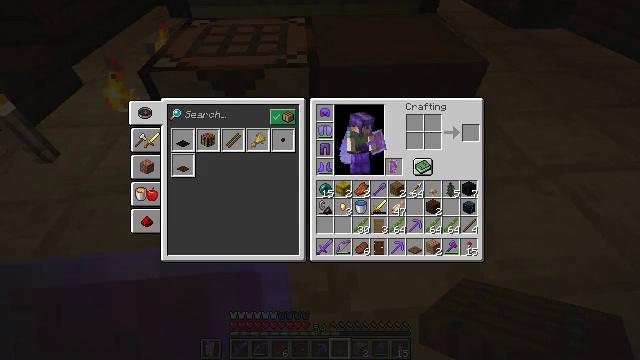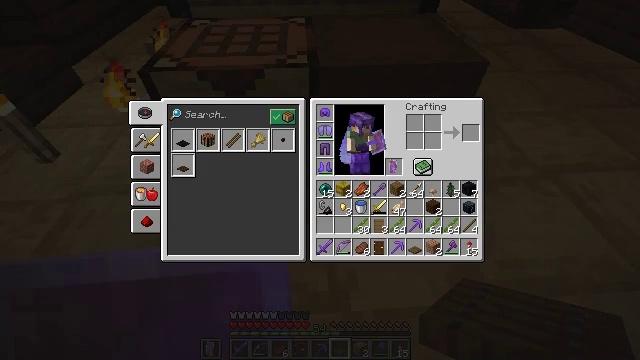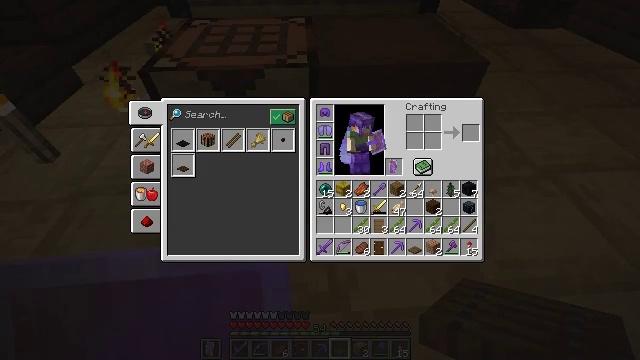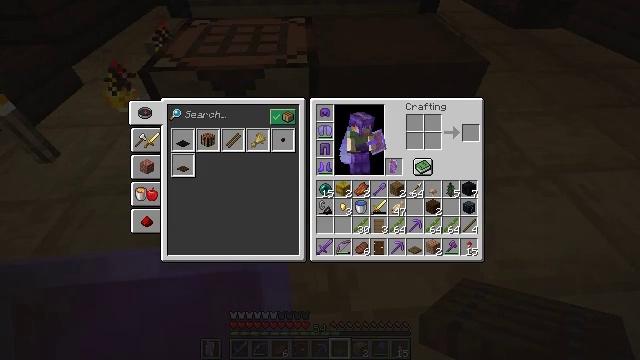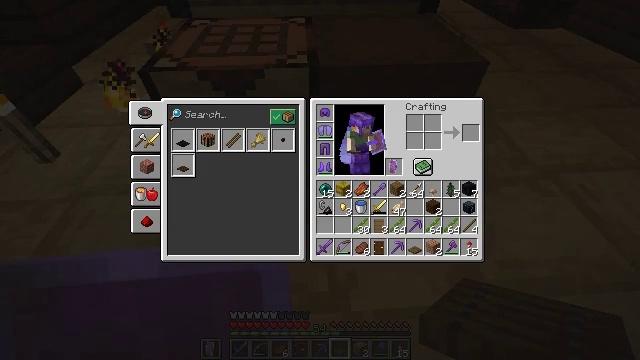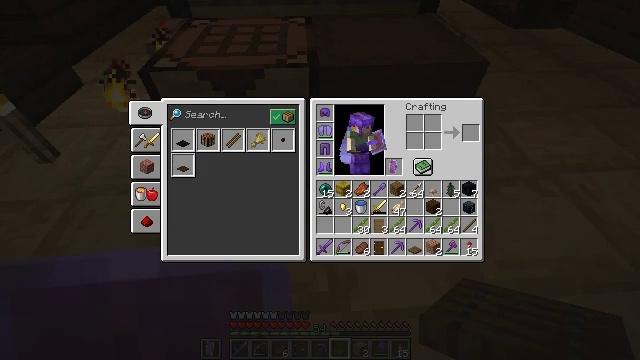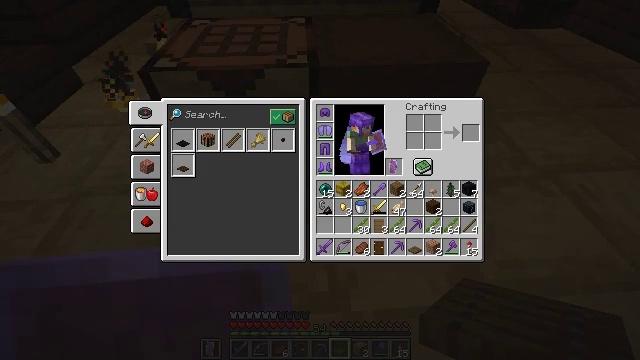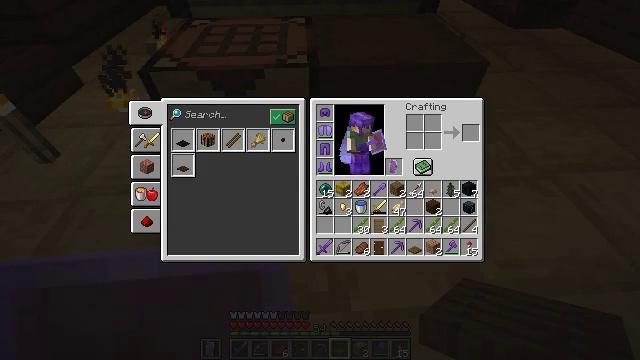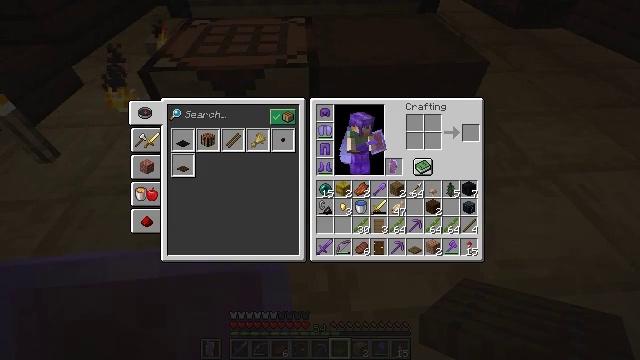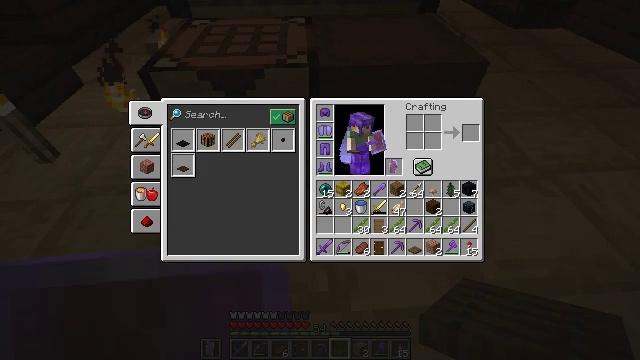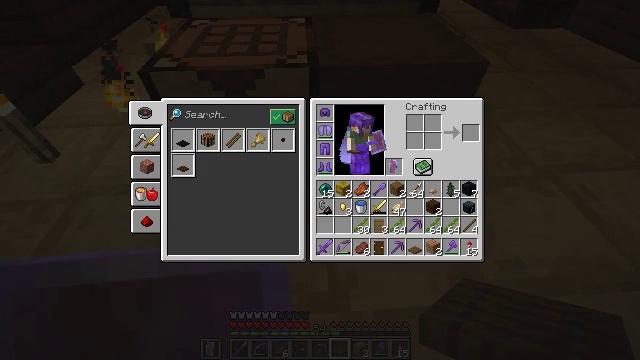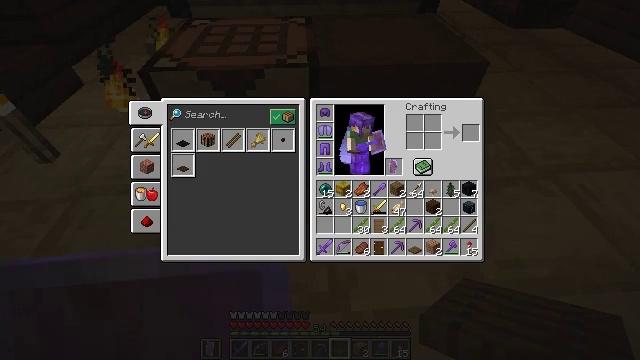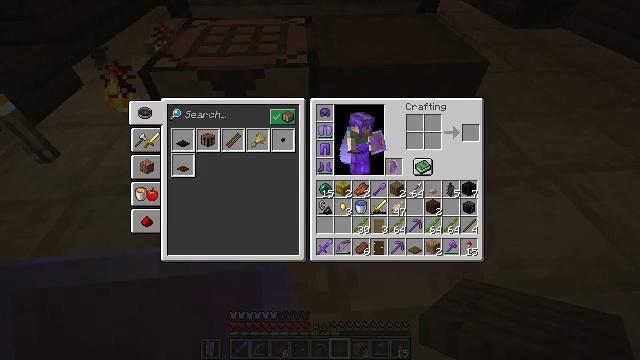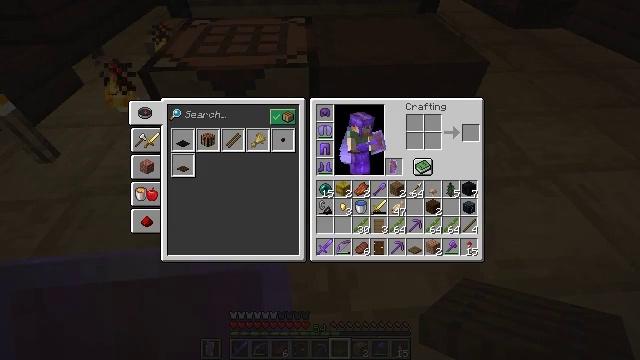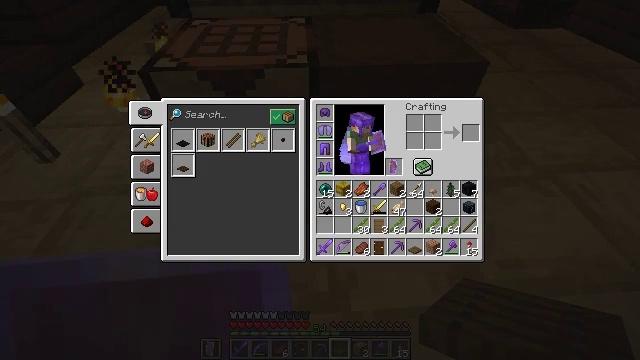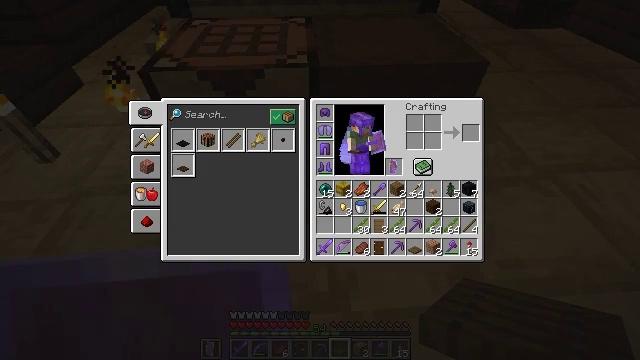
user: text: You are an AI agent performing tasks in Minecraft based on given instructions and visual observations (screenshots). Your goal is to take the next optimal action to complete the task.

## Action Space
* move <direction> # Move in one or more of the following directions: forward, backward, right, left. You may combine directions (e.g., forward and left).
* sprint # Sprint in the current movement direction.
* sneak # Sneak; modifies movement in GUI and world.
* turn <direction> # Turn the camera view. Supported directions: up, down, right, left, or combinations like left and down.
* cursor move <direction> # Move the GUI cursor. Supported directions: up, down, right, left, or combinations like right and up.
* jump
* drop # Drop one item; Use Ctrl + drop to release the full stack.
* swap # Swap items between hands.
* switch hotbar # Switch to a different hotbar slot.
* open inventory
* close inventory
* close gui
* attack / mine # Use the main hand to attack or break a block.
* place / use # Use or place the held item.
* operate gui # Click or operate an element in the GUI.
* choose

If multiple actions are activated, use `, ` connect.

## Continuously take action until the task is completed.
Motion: motion action
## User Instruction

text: Mine the dark oak door to remove it.
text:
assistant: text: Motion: no_op
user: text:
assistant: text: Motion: no_op
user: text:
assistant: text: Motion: no_op
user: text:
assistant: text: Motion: no_op
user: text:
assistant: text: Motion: no_op
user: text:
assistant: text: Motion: no_op
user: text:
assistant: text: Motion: no_op
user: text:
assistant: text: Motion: no_op
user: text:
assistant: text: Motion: no_op
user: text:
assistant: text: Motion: no_op
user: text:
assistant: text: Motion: no_op
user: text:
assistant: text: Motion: no_op
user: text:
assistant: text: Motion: no_op
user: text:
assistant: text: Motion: no_op
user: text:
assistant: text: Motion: no_op
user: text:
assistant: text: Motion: no_op
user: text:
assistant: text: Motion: no_op
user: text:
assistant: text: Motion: no_op
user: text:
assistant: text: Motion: no_op
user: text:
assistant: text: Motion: no_op
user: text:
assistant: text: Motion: no_op
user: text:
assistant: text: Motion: no_op
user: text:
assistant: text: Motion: no_op
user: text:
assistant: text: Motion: no_op
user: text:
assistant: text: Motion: no_op
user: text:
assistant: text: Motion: no_op
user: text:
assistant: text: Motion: no_op
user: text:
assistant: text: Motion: no_op
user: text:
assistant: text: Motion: no_op
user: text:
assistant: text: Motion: no_op